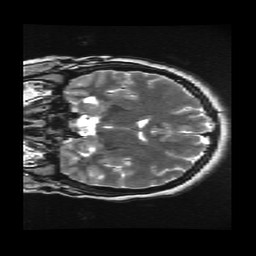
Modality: T2w
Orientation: coronal
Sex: female
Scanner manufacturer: ge
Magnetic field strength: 3 T
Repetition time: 5 s
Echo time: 0.1017 s